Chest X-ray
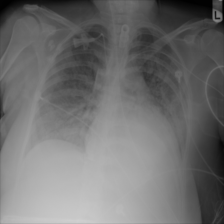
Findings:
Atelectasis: negative
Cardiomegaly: positive
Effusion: negative
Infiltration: positive
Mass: negative
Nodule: negative
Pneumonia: negative
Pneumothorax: negative
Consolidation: negative
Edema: positive
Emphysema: negative
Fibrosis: negative
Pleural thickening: negative
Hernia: negative